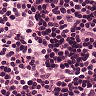
Metastatic tissue present: no